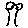
Label: tree